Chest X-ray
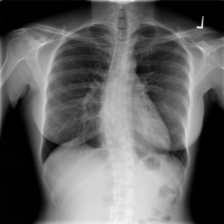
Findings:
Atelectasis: negative
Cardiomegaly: negative
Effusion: negative
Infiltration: negative
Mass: negative
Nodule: negative
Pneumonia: negative
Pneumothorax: negative
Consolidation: negative
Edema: negative
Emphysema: negative
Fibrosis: negative
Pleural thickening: negative
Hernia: negative